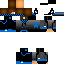
A male human skin with dark skin, wearing brown bald dressed in a blue hoodie and black pants, featuring a closed mouth.